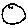
Label: moon